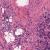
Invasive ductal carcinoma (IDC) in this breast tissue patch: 0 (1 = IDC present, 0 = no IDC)